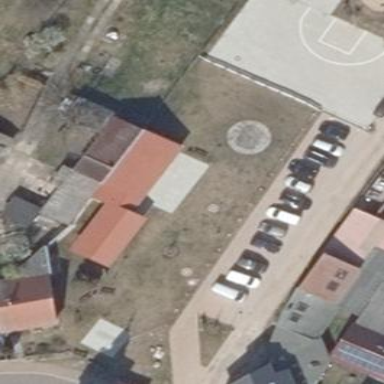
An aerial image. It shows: Street side parking area.